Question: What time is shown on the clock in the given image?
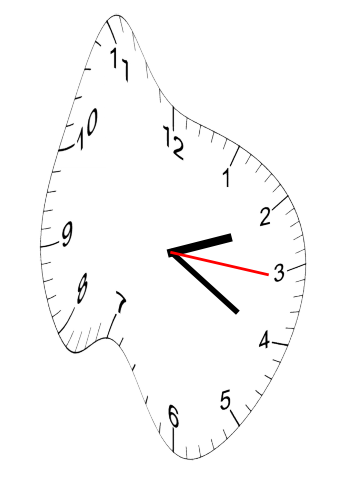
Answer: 02:20:16